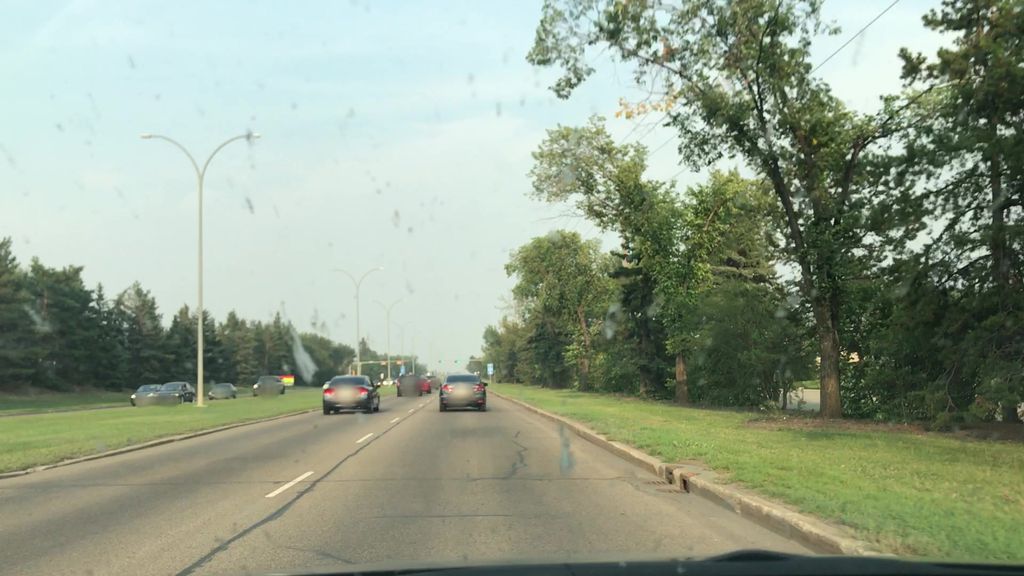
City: edmonton